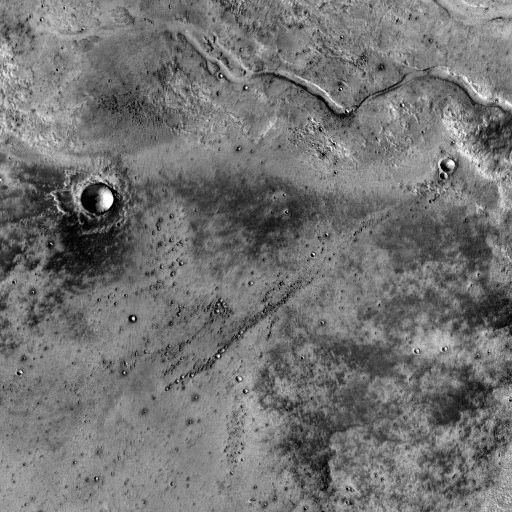
Crater classes present: Background, Other, Secondary